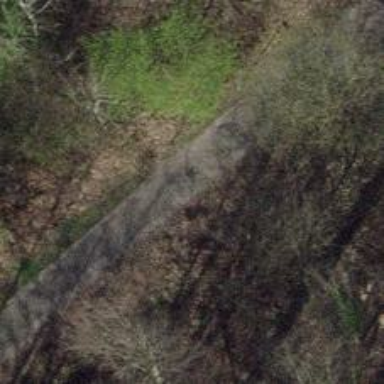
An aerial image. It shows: Gravel path.